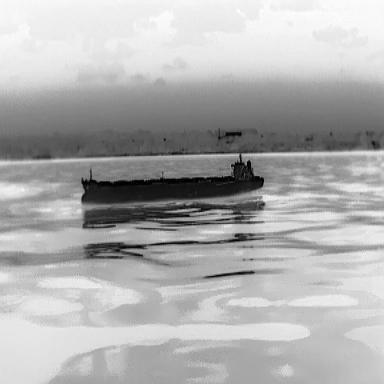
There is a liner in the infrared image.